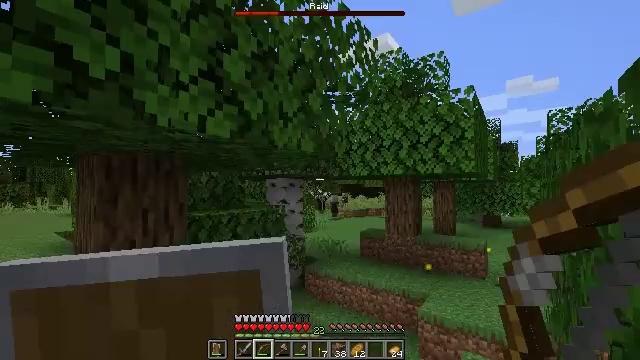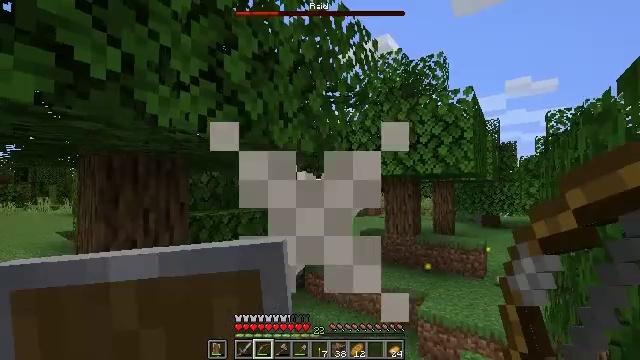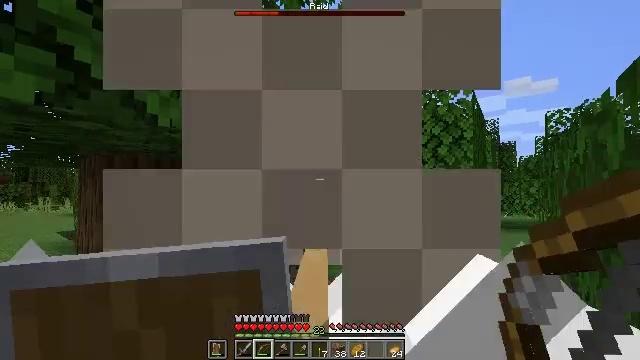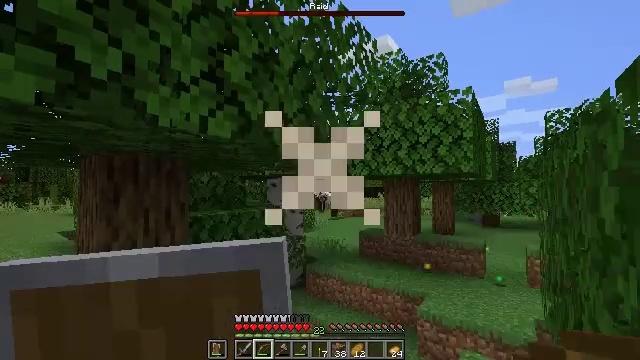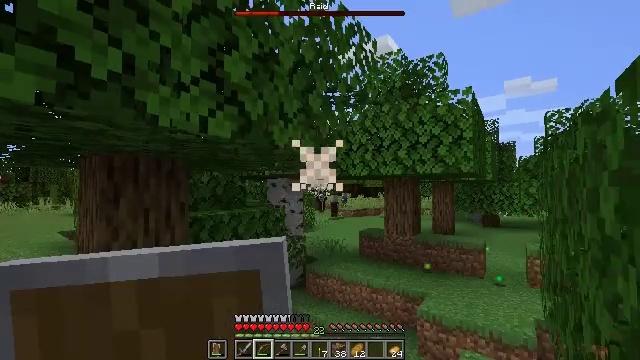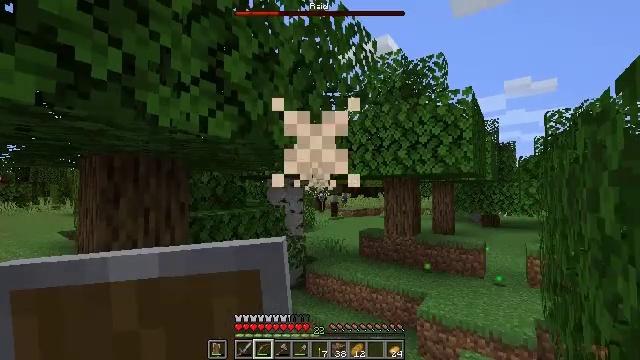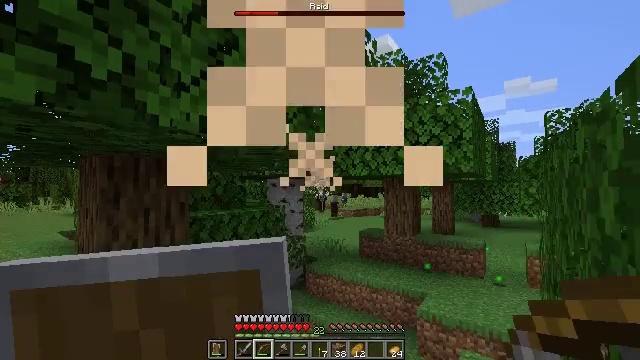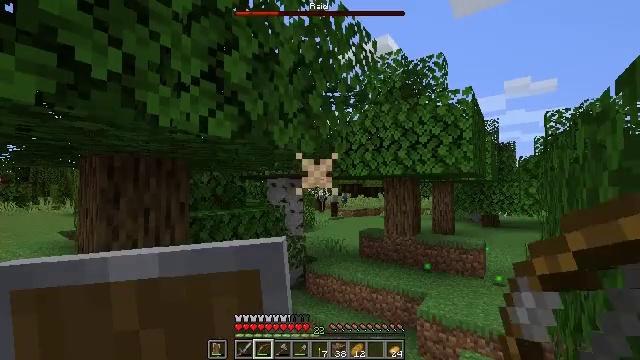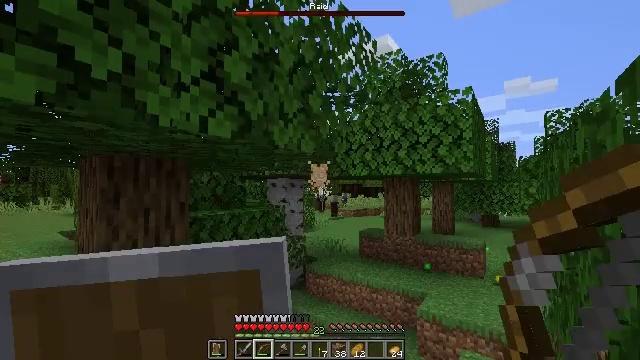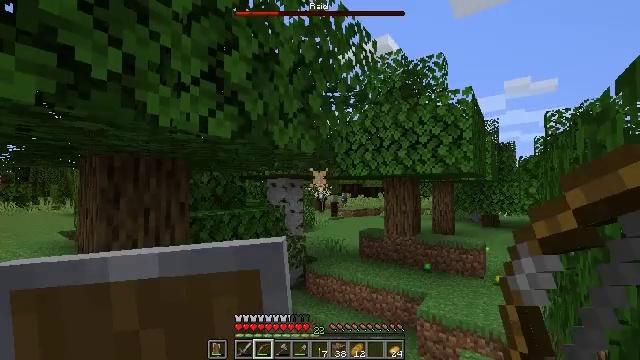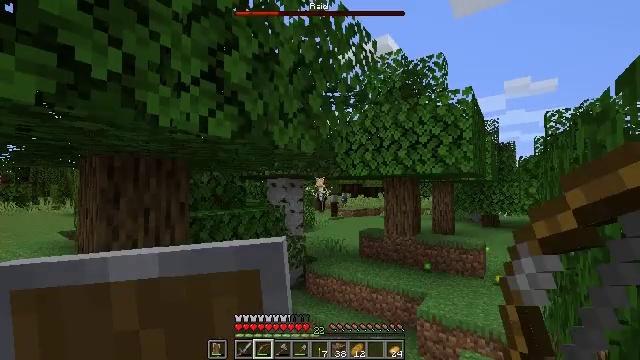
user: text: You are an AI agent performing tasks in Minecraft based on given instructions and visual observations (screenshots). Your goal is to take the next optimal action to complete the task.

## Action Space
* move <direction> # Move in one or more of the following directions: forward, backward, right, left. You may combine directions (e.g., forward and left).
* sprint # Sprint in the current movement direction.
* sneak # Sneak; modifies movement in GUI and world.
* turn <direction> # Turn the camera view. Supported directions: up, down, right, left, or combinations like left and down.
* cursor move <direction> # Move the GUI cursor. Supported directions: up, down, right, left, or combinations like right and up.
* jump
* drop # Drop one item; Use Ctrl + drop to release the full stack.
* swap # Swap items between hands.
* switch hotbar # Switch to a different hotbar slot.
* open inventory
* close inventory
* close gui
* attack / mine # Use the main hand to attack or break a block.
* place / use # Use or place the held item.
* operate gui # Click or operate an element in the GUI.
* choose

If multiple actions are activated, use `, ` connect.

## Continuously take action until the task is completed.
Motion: motion action
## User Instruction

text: Defeat the evoker.
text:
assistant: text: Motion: no_op
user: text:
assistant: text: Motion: no_op
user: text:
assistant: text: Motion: no_op
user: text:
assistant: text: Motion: no_op
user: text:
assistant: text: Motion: no_op
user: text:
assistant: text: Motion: no_op
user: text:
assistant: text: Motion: no_op
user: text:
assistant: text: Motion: no_op
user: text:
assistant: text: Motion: no_op
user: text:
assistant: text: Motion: no_op
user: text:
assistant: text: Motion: no_op